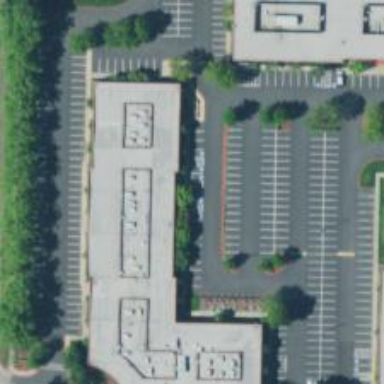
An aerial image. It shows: Parking space is available.